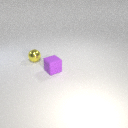
small yellow metal sphere behind small purple rubber cube